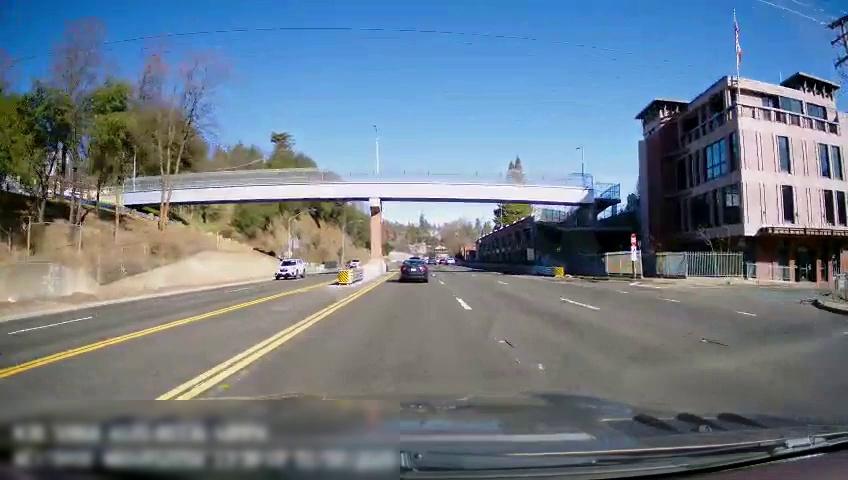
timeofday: Day
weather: Sunny
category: Drivable Space
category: Drivable Space
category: Vehicles | Car
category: Vehicles | SUV
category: Vehicles | Truck
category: Vehicles | Truck
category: Lanes | Current Lane
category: Lanes | Current Lane
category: Lanes | Alternate Lane
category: Lanes | Opposite Lane
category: Lanes | Opposite Lane
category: Traffic | Signs
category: Traffic | Signs
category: Traffic | Signs
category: Traffic | Signs